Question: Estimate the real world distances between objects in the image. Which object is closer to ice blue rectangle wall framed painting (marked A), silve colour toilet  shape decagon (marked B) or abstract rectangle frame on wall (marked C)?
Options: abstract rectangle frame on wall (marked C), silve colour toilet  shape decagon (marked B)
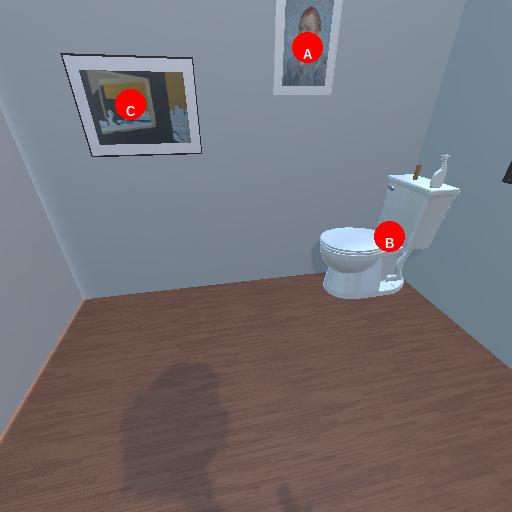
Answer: abstract rectangle frame on wall (marked C)